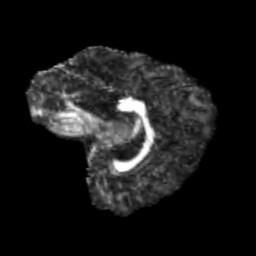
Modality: FA
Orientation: sagittal
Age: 12
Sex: male
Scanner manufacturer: siemens
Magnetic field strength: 3 T
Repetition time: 3.8 s
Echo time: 0.07 s